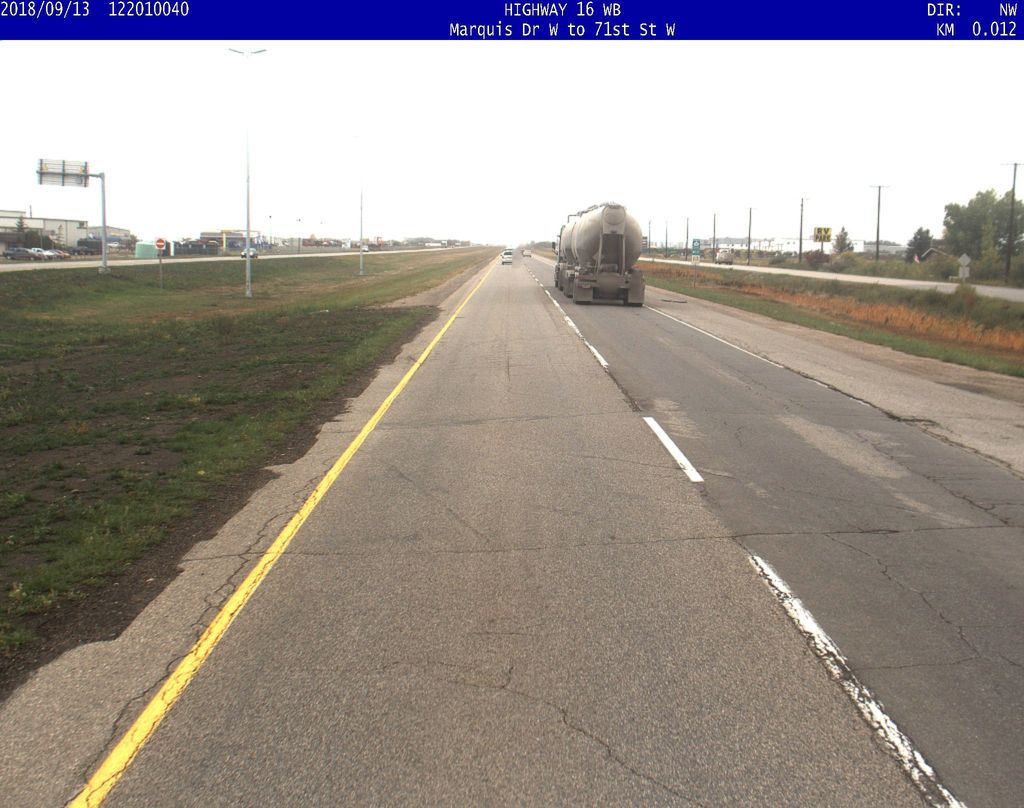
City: saskatoon